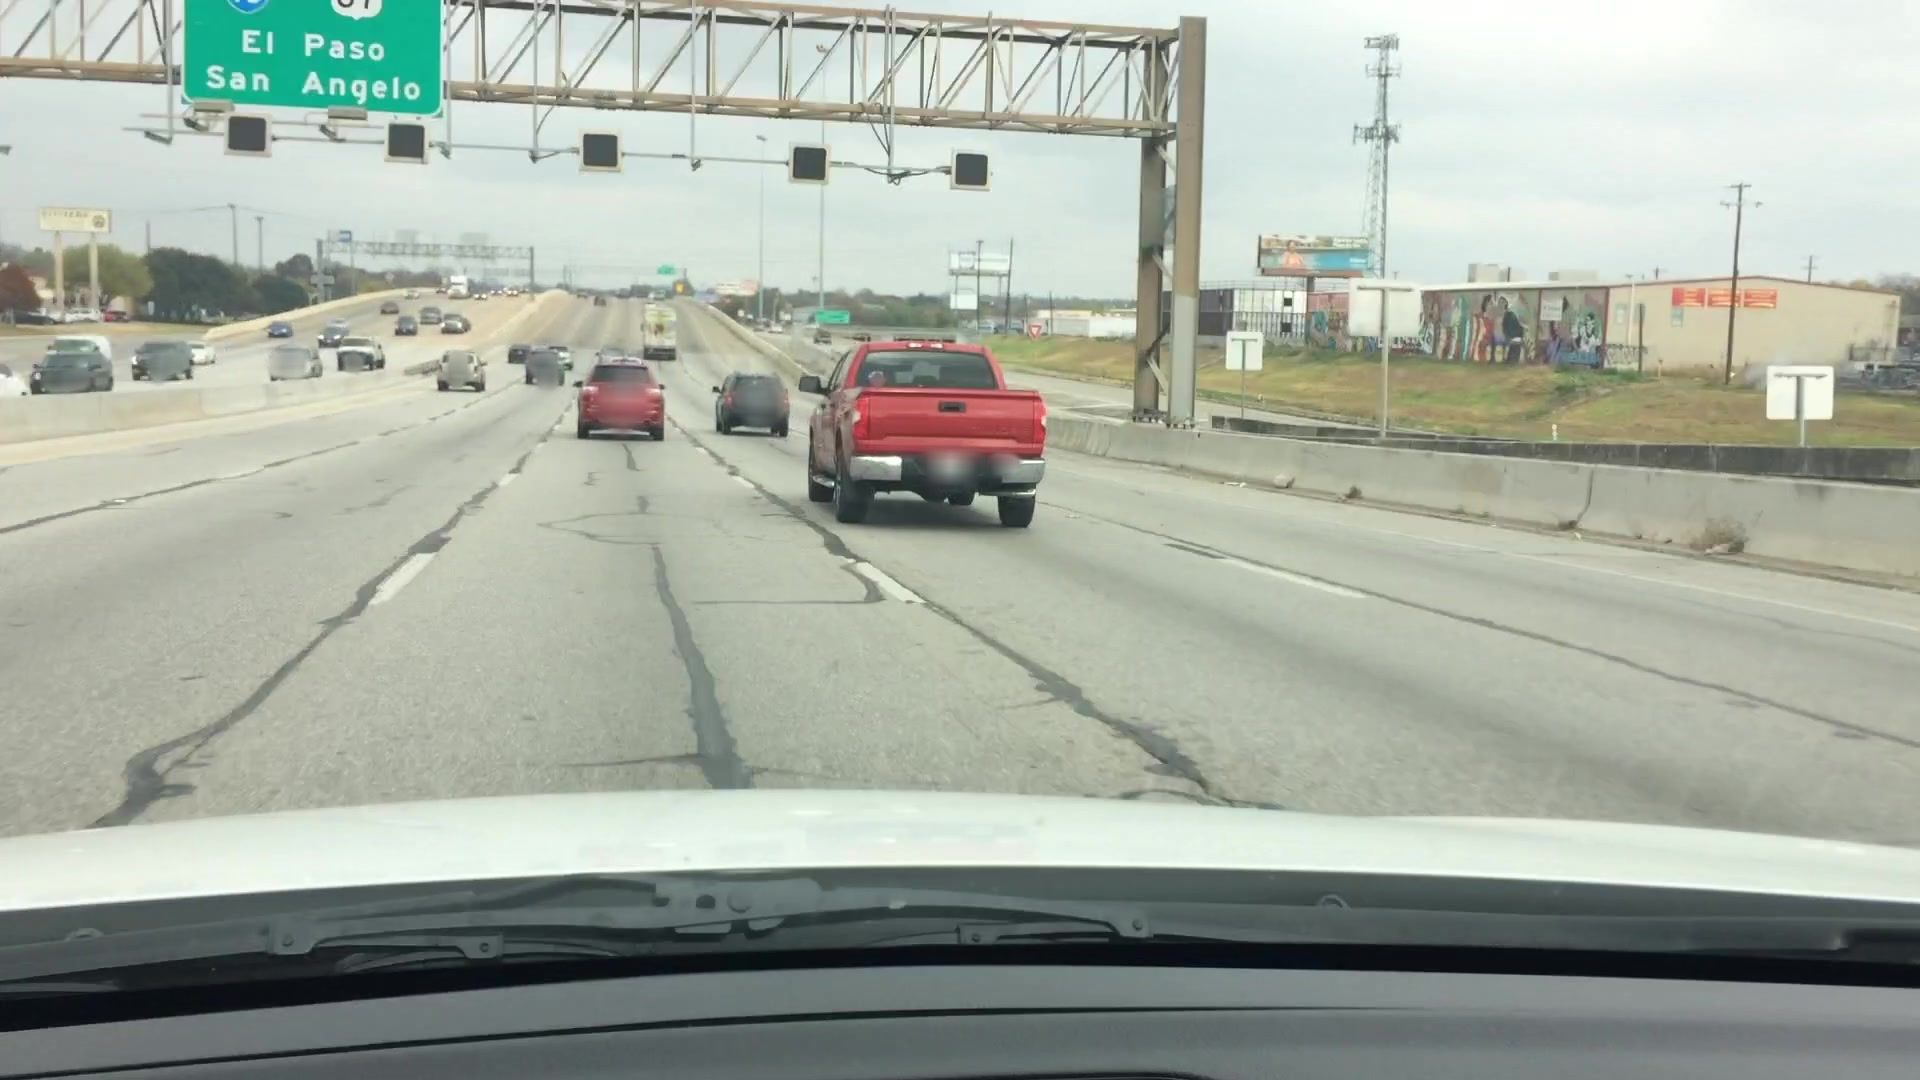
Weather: cloudy
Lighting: day
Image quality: good
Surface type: driving surface
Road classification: motorway
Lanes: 5
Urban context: urban centre
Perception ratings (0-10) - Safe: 2.49, Lively: 2.32, Beautiful: 0.32, Boring: 5.66, Depressing: 8.27, Wealthy: 0.79